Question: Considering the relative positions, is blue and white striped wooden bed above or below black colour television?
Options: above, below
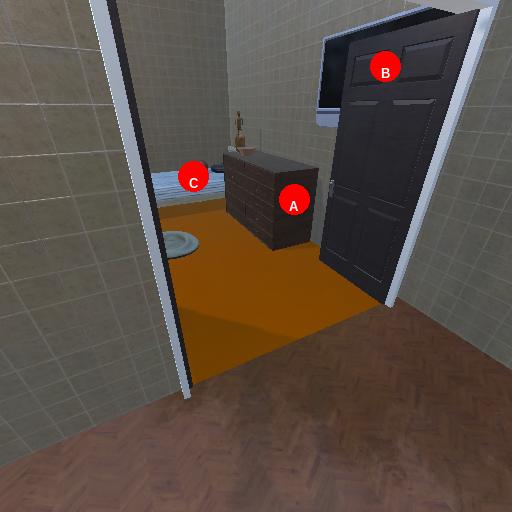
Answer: above